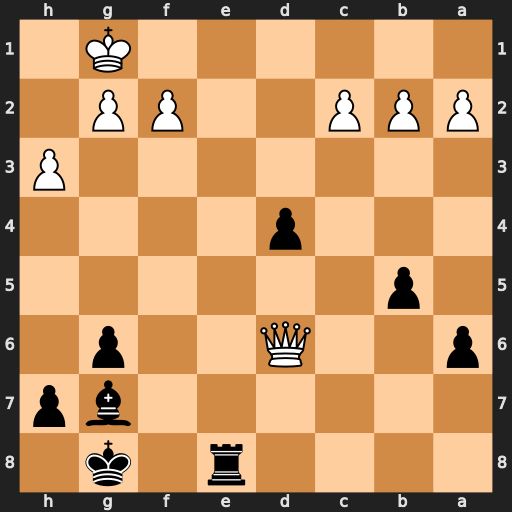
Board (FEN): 4r1k1/6bp/p2Q2p1/1p6/3p4/7P/PPP2PP1/6K1
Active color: b
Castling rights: -
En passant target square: -
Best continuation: Re1+ Kh2 Be5+ Qxe5 Rxe5